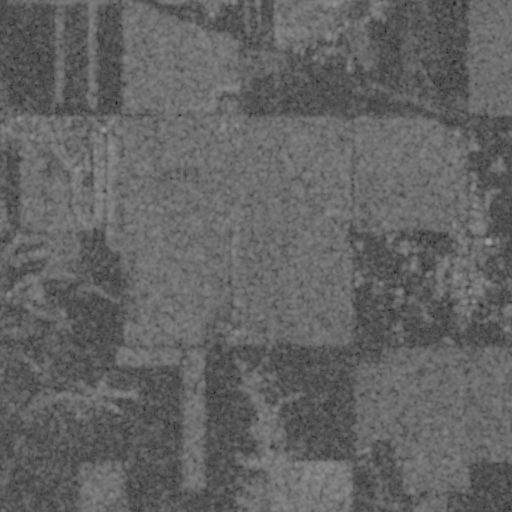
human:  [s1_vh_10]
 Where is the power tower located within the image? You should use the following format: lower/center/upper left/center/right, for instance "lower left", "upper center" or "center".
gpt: The power tower is located in the lower left of the image.
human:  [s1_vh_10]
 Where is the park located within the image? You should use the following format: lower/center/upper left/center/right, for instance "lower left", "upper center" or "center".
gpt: There is no park in the image.

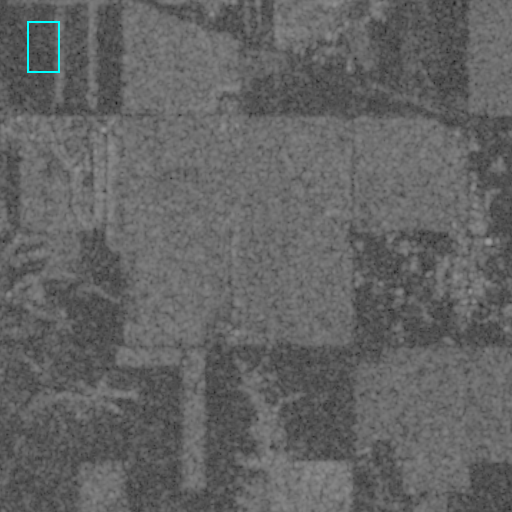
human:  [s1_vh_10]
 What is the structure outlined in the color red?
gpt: There is no red outline.
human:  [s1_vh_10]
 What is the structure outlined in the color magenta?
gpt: There is no structure outlined in magenta.